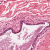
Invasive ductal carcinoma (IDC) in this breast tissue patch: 0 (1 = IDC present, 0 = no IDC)